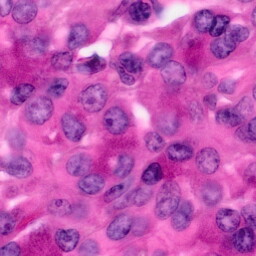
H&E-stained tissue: Pancreatic